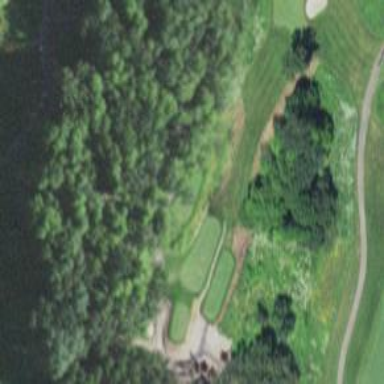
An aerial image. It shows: Grass area designated as golf tee.